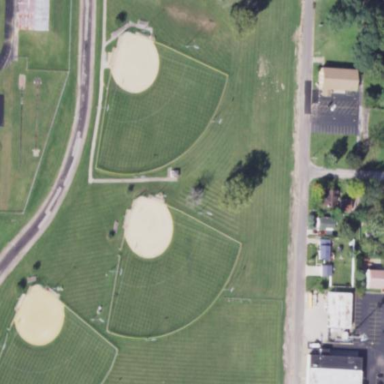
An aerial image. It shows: Baseball pitch for leisure land activities.